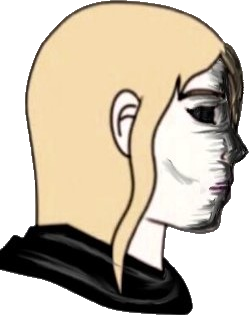
Label: 4_Yes_Chad